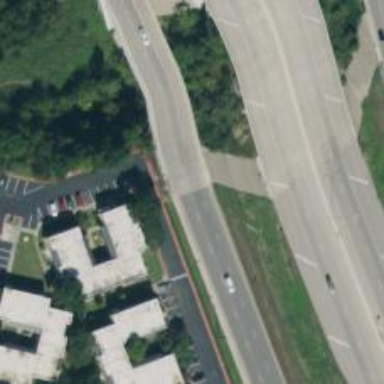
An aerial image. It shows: There is secondary road bridge with frontage road.